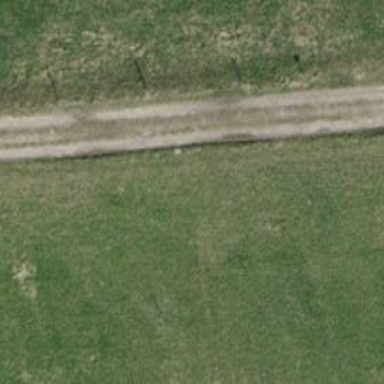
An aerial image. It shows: Track with pebblestone surface graded as grade3.